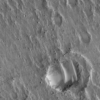
Label: not_dusty